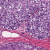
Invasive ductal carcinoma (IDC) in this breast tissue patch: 0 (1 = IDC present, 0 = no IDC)